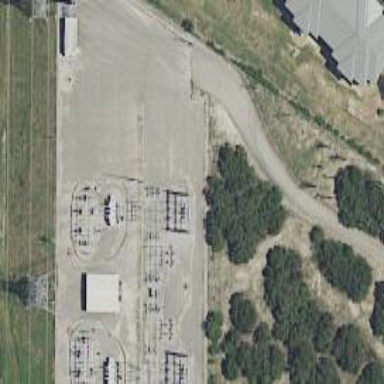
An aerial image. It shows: Switch used for power control.